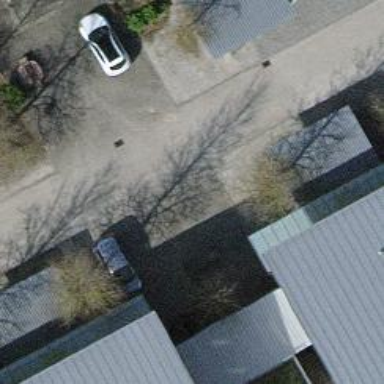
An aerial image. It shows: Smoothly paved residential road.